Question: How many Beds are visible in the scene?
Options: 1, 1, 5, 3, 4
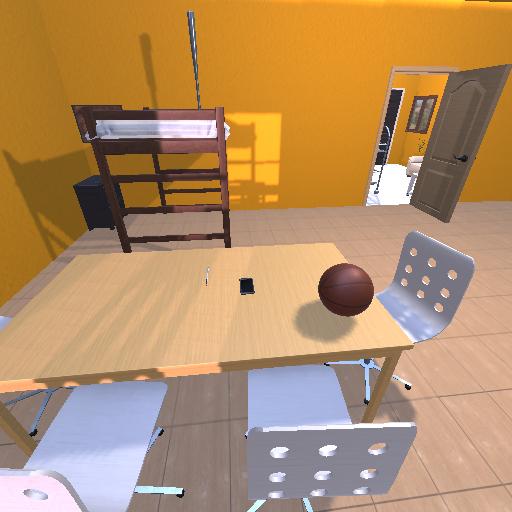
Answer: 1